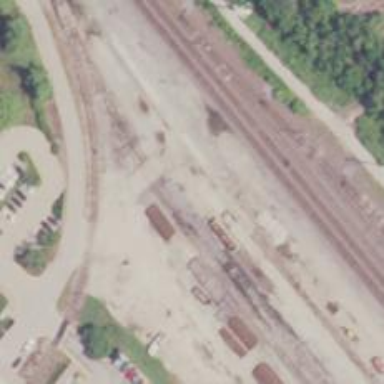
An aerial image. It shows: Railway siding with rails.